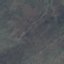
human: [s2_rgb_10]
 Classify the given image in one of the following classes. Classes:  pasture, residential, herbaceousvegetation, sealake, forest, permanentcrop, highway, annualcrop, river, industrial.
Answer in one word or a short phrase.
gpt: HerbaceousVegetation